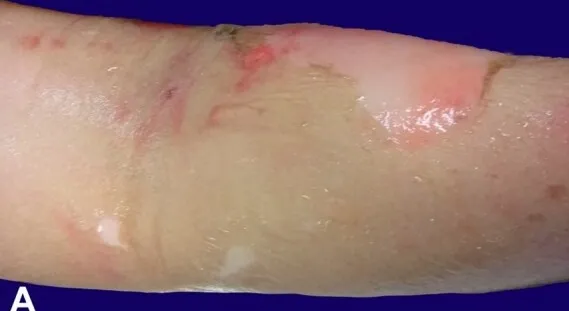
Gross pathologic examination of right upper limb erythema and desquamation.
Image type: medical_photograph (skin_photograph)